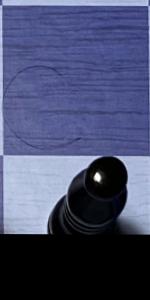
Label: Bishop_Black